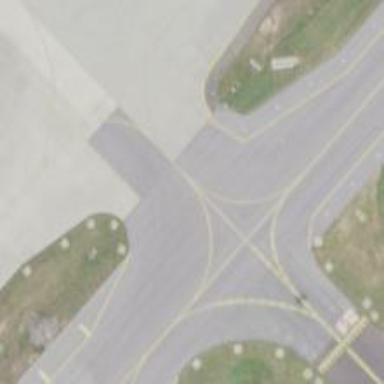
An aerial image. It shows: Image of taxiway at airport.